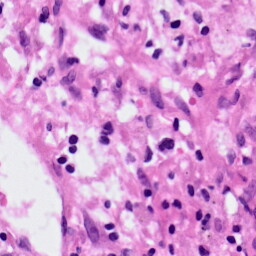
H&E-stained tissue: Lung